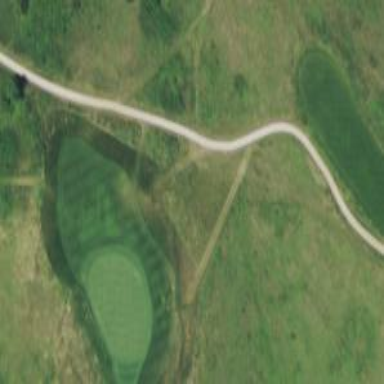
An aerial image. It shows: Path for both road and golf.